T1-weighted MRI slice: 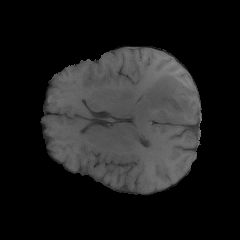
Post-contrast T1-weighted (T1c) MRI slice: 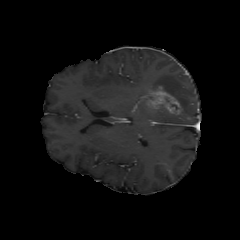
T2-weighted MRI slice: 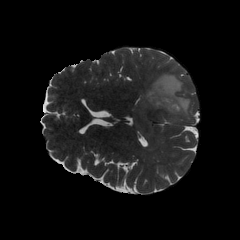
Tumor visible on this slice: yes